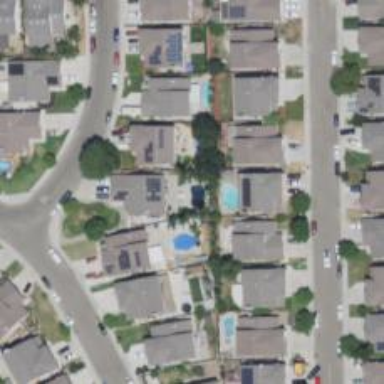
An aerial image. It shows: Outdoor inground swimming pool in leisure land.